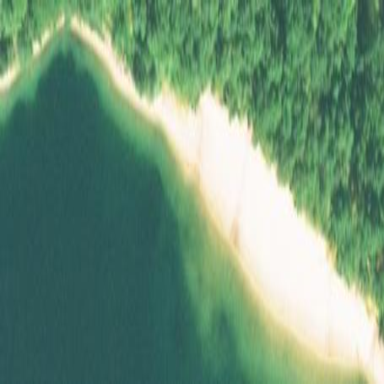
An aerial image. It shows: Sandy beach with natural surface.